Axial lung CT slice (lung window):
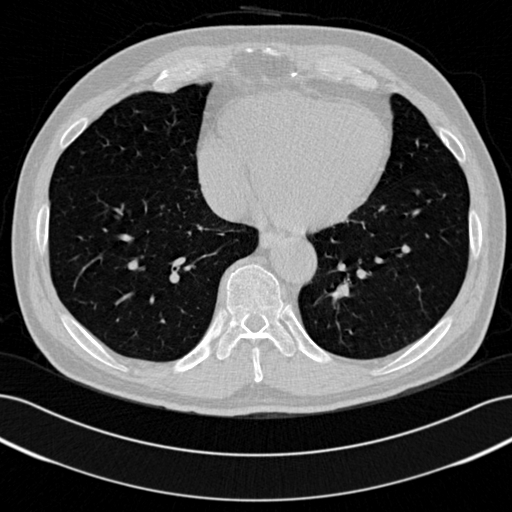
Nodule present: no